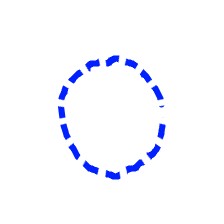
Shape: circle